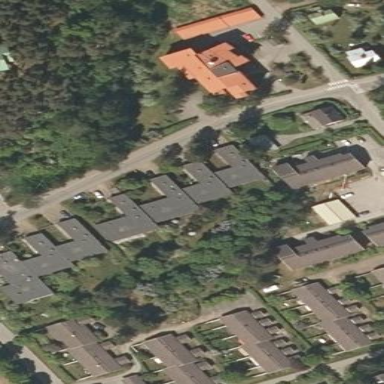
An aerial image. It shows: Terrace building.